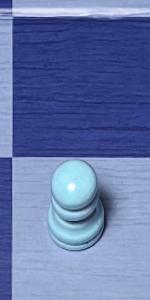
Label: Pawn_White